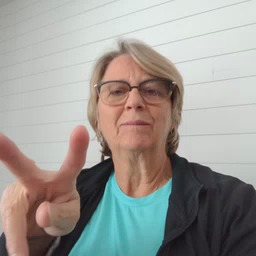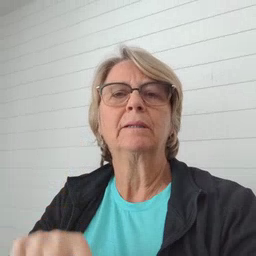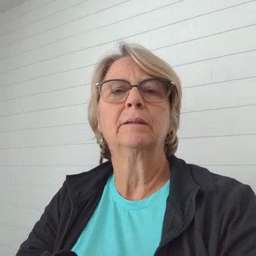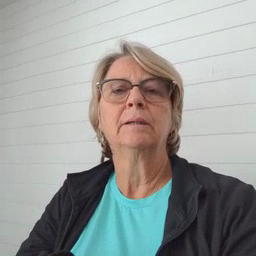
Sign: TV